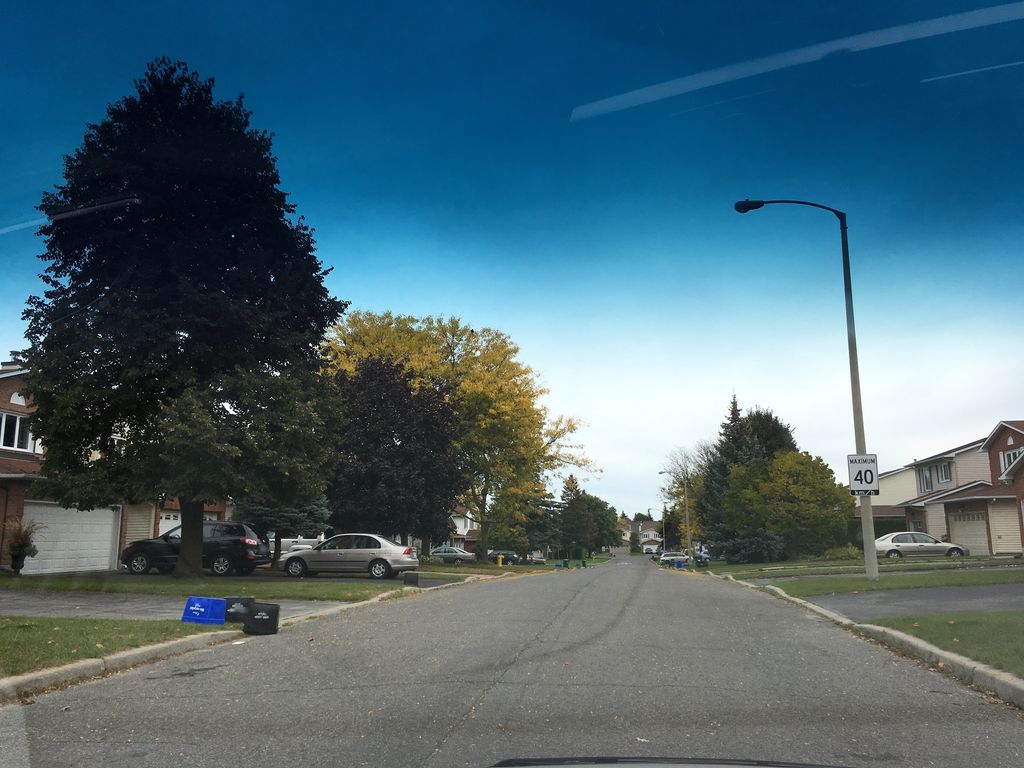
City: ottawa-gatineau